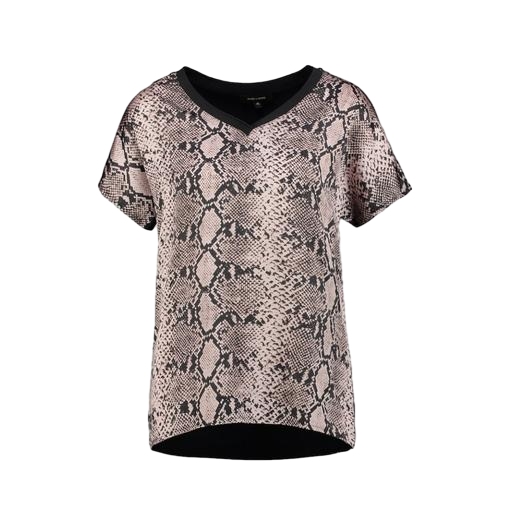
black plus size printed t-shirt only macy, multicolor v-neck top only macy, black printed short-sleeve top only macy, white background